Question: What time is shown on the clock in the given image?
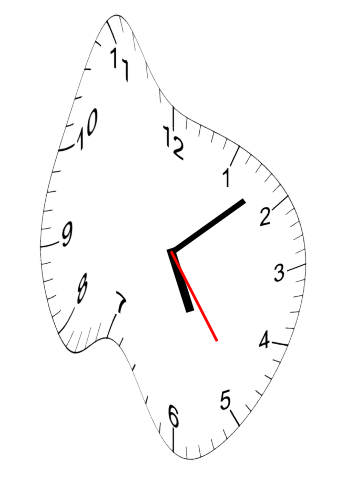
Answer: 05:08:24